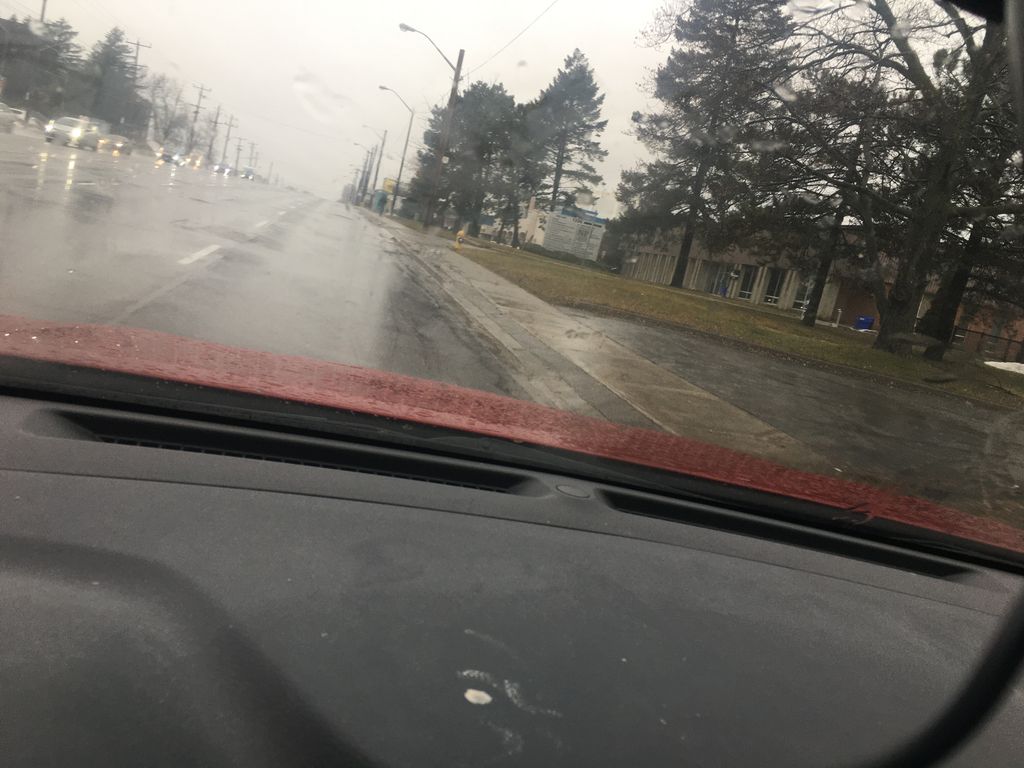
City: toronto